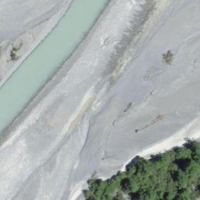
EUNIS habitat code: 47
Species observed at this site:
Mycteria ibis